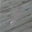
Label: 1